Question: I am facing the following error com.google.firebase.database.DatabaseException: Can't convert an object of type java.lang.String to type
I have a problem with:
'''
members = ds.getValue(Members.class);
listdata.add(members);
'''
Help me solve this error.
'''
reference = fbd.getReference().child("Members");
reference.addChildEventListener(new ChildEventListener() {
@Override
public void onChildAdded(@NonNull DataSnapshot dataSnapshot, @Nullable String s) {
for (DataSnapshot ds : dataSnapshot.getChildren()) {
members = new Members();
members = ds.getValue(Members.class);
listdata.add(members);
}
recyclerView.setAdapter(adpter);
adpter.notifyDataSetChanged();
}
'''
Here Model Class
'''
package com.example.positivethinkers;
public class Members {
String member_name;
String father_name;
String mobile;
String email;
String nid;
String address;
String password;
String balance;
String notify;
String occupation;
String prolink;
String nick;
public Members() {
}
public Members(String member_name, String mobile, String email, String prolink) {
this.member_name = member_name;
this.mobile = mobile;
this.email = email;
this.prolink = prolink;
}
public Members(String member_name, String father_name, String mobile, String email, String nid, String address, String password, String balance, String notify, String occupation, String prolink, String nick) {
this.member_name = member_name;
this.father_name = father_name;
this.mobile = mobile;
this.email = email;
this.nid = nid;
this.address = address;
this.password = password;
this.balance = balance;
this.notify = notify;
this.occupation = occupation;
this.prolink = prolink;
this.nick = prolink;
}
public String getMember_name() {
return member_name;
}
public void setMember_name(String member_name) {
this.member_name = member_name;
}
public String getFather_name() {
return father_name;
}
public void setFather_name(String father_name) {
this.father_name = father_name;
}
public String getMobile() {
return mobile;
}
public void setMobile(String mobile) {
this.mobile = mobile;
}
public String getEmail() {
return email;
}
public void setEmail(String email) {
this.email = email;
}
public String getNid() {
return nid;
}
public void setNid(String nid) {
this.nid = nid;
}
public String getAddress() {
return address;
}
public void setAddress(String address) {
this.address = address;
}
public String getPassword() {
return password;
}
public void setPassword(String password) {
this.password = password;
}
public String getBalance() {
return balance;
}
public void setBalance(String balance) {
this.balance = balance;
}
public String getNotify() {
return notify;
}
public void setNotify(String notify) {
this.notify = notify;
}
public String getOccupation() {
return occupation;
}
public void setOccupation(String occupation) {
this.occupation = occupation;
}
public String getProlink() {
return prolink;
}
public void setProlink(String prolink) {
this.prolink = prolink;
}
public String getNick() {
return nick;
}
public void setNick(String nick) {
this.nick = nick;
}
}
'''
Here My Database

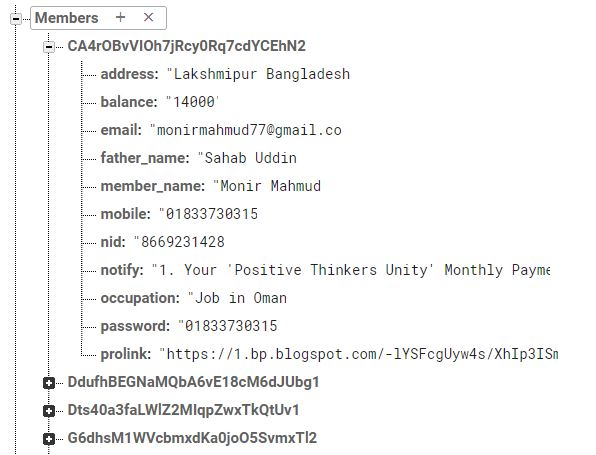
Answer: You are getting the following error:
> Can't convert an object of type java.lang.String to type com.example.positivethinkers.Members
Because you are looping through the 'dataSnapshot' object which contains String properties and not 'Members' objects. When you add a 'ChildEventListener' on the 'Members' node, 'onChildAdded()' method is called for each and every child that exists within that node. So there is no need for an iteration. To solve this, simply remove that for loop like in the following lines of code:
'''
reference = fbd.getReference().child("Members");
reference.addChildEventListener(new ChildEventListener() {
@Override
public void onChildAdded(@NonNull DataSnapshot dataSnapshot, @Nullable String s) {
members = new Members();
members = ds.getValue(Members.class);
listdata.add(members);
adpter.notifyDataSetChanged();
}
});
'''
Before that, create the adapter with an empty list and inside the callback just notify it about the changes.